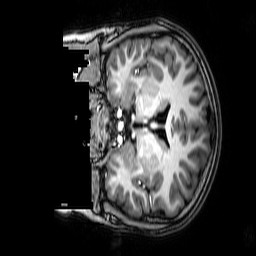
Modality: T1w
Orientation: coronal
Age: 14
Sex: female
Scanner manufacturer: philips
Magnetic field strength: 3 T
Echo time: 0.0038 s